Question: I have the following swift code to implement a UITableViewRowAction, when I swipe a row the row slides out to the left as expected, however all the Section Header Rows also slide to the left with the table row at the same time.
I have also included a screen shot to show what is happening
If I remove the viewForHeader override and replace it with titleForHeaderInSection then I have no problem.
The reason for overiding the viewForHeader is that I want to place an image in the Header Row.
'''
override func tableView(tableView: UITableView, viewForHeaderInSection section: Int) -> UIView? {
let cell = tableView.dequeueReusableCellWithIdentifier("header") as UITableViewCell
cell.textLabel?.text = instrumentGroups[section].name
cell.imageView?.image = UIImage(named: instrumentGroups[section].name)
return cell
}
override func tableView(tableView: UITableView, cellForRowAtIndexPath indexPath: NSIndexPath) -> InstrumentTableViewCell {
let cell = tableView.dequeueReusableCellWithIdentifier("instrumentCell", forIndexPath: indexPath) as InstrumentTableViewCell
cell.instrument = instrumentGroups[indexPath.section].instruments[indexPath.row]
return cell
}
override func tableView(tableView: UITableView, editActionsForRowAtIndexPath indexPath: NSIndexPath) -> [AnyObject]? {
let instrument = instrumentGroups[indexPath.section].instruments[indexPath.row]
var actions: [AnyObject] = []
var action = UITableViewRowAction(style: .Normal, title: "Remove Watch") { (action, indexPath) -> Void in
tableView.editing = false
instrument.SetWatchList(false)
self.refresh()
}
action.backgroundColor = UIColor.redColor()
actions.append(action)
return actions
}
override func tableView(tableView: UITableView, commitEditingStyle editingStyle: UITableViewCellEditingStyle, forRowAtIndexPath indexPath: NSIndexPath) {
}
'''

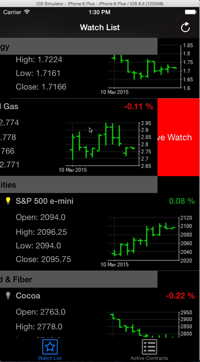
Answer: I had the same problem. The answer is simple.
Because you use UITableViewCell as header view. Try UILabel or UITableViewHeaderFooterView instead.